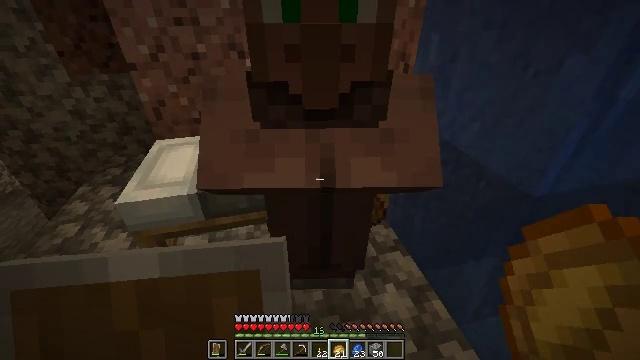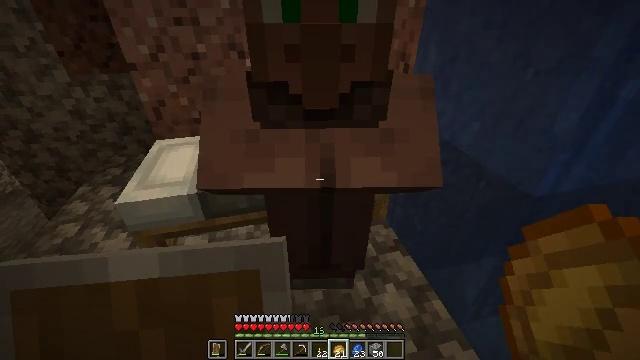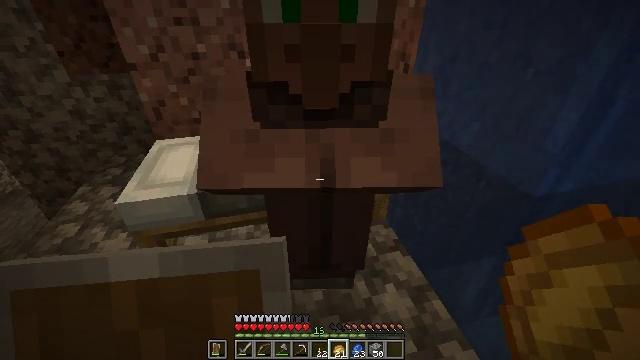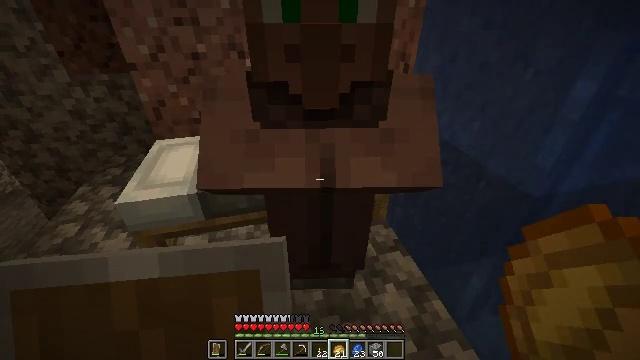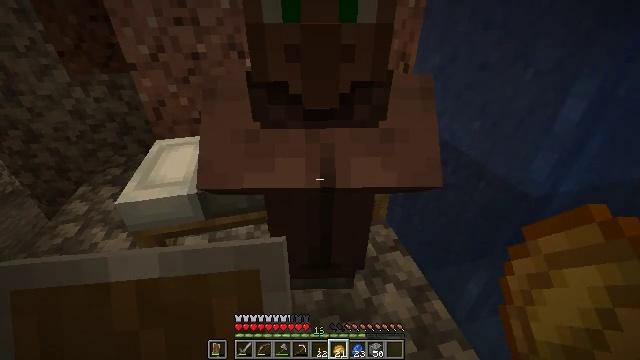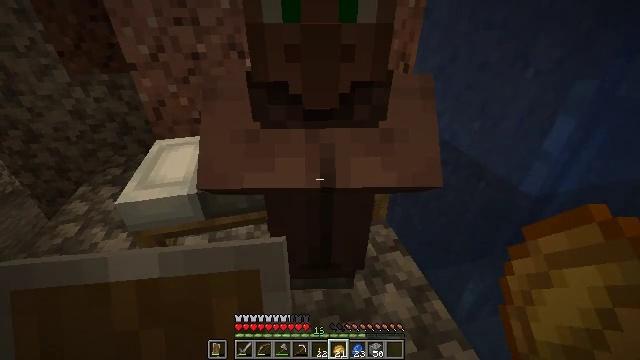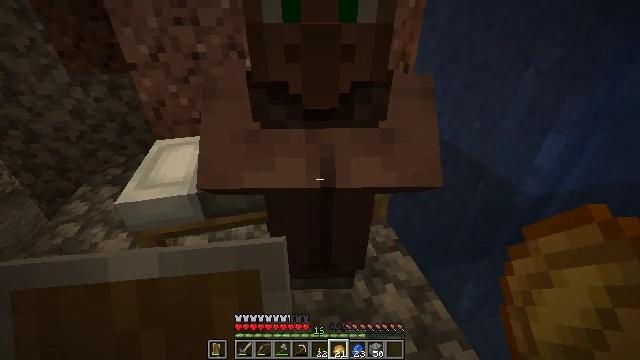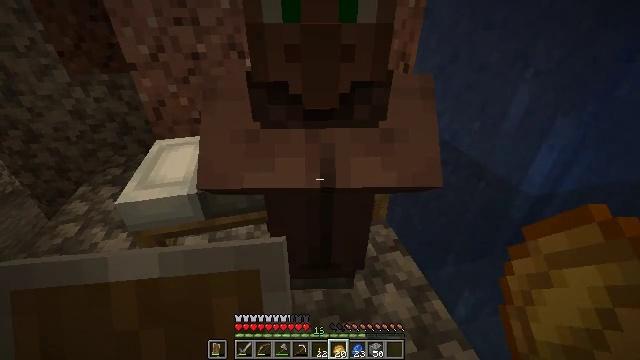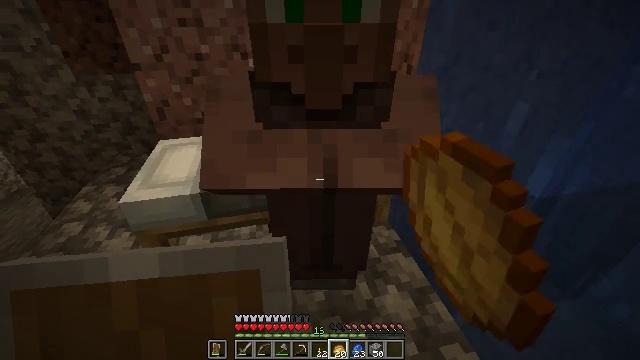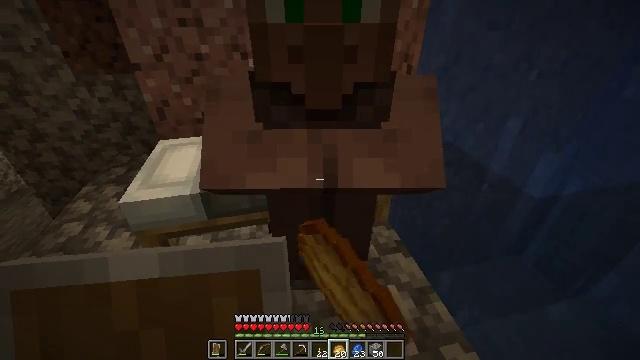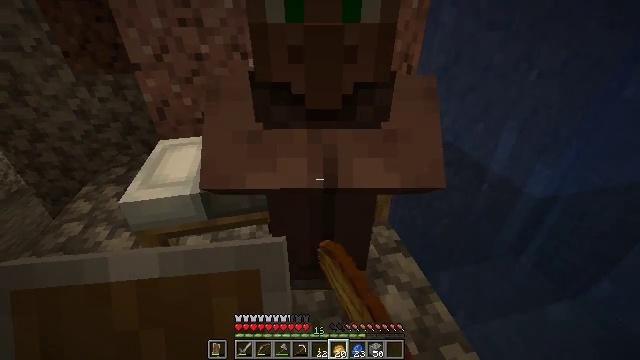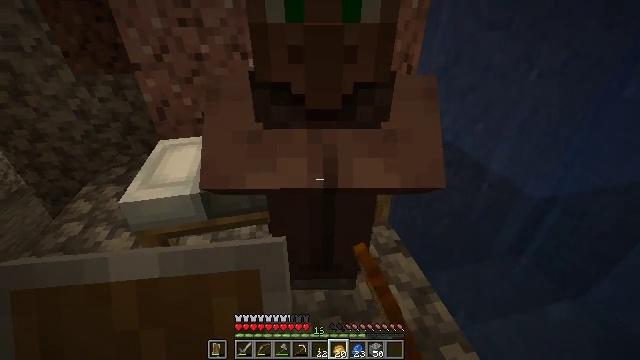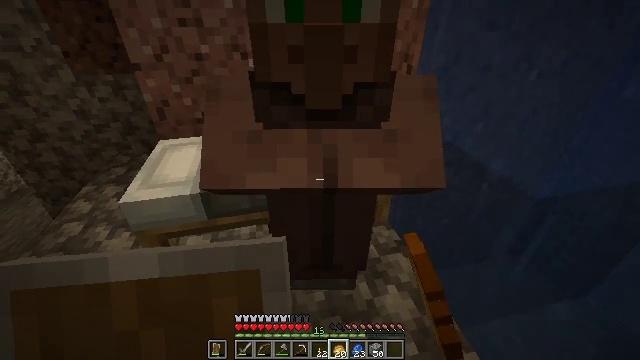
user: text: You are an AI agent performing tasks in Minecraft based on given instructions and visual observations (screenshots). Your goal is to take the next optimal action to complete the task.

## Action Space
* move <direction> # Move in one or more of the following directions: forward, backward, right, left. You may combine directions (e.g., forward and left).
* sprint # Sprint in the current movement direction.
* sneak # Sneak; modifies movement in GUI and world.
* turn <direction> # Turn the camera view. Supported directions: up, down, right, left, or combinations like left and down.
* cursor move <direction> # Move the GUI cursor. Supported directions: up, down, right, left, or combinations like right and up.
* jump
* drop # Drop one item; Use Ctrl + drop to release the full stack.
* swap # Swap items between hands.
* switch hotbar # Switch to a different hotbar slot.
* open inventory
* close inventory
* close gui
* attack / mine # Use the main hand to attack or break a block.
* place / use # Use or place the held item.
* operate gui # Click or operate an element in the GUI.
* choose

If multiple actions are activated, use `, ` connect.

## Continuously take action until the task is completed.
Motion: motion action
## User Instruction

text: Drop a baked potato.
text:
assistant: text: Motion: no_op
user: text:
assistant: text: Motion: no_op
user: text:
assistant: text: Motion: no_op
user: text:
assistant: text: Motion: no_op
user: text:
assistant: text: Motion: no_op
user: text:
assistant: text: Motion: no_op
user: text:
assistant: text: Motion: drop
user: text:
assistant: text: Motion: drop
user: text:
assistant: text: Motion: drop
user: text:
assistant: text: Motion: no_op
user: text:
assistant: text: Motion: no_op
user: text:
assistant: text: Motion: no_op
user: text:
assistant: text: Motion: no_op